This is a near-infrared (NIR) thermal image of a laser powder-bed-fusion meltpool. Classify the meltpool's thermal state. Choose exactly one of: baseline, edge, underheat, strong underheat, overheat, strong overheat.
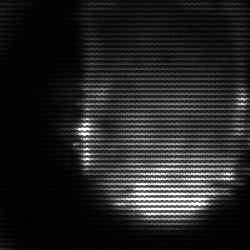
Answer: baseline